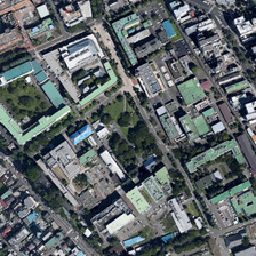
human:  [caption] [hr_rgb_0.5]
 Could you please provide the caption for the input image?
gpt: There are a lot of green roofs in the land.

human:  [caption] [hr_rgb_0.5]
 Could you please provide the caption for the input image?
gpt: There are many green roofs on the land.

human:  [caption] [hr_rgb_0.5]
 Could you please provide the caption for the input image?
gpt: Lots of green roofs

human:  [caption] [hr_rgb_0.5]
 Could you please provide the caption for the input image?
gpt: There are many green roofs on the ground.

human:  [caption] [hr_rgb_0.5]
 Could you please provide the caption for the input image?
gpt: There are many green roofs on the earth.